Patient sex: M
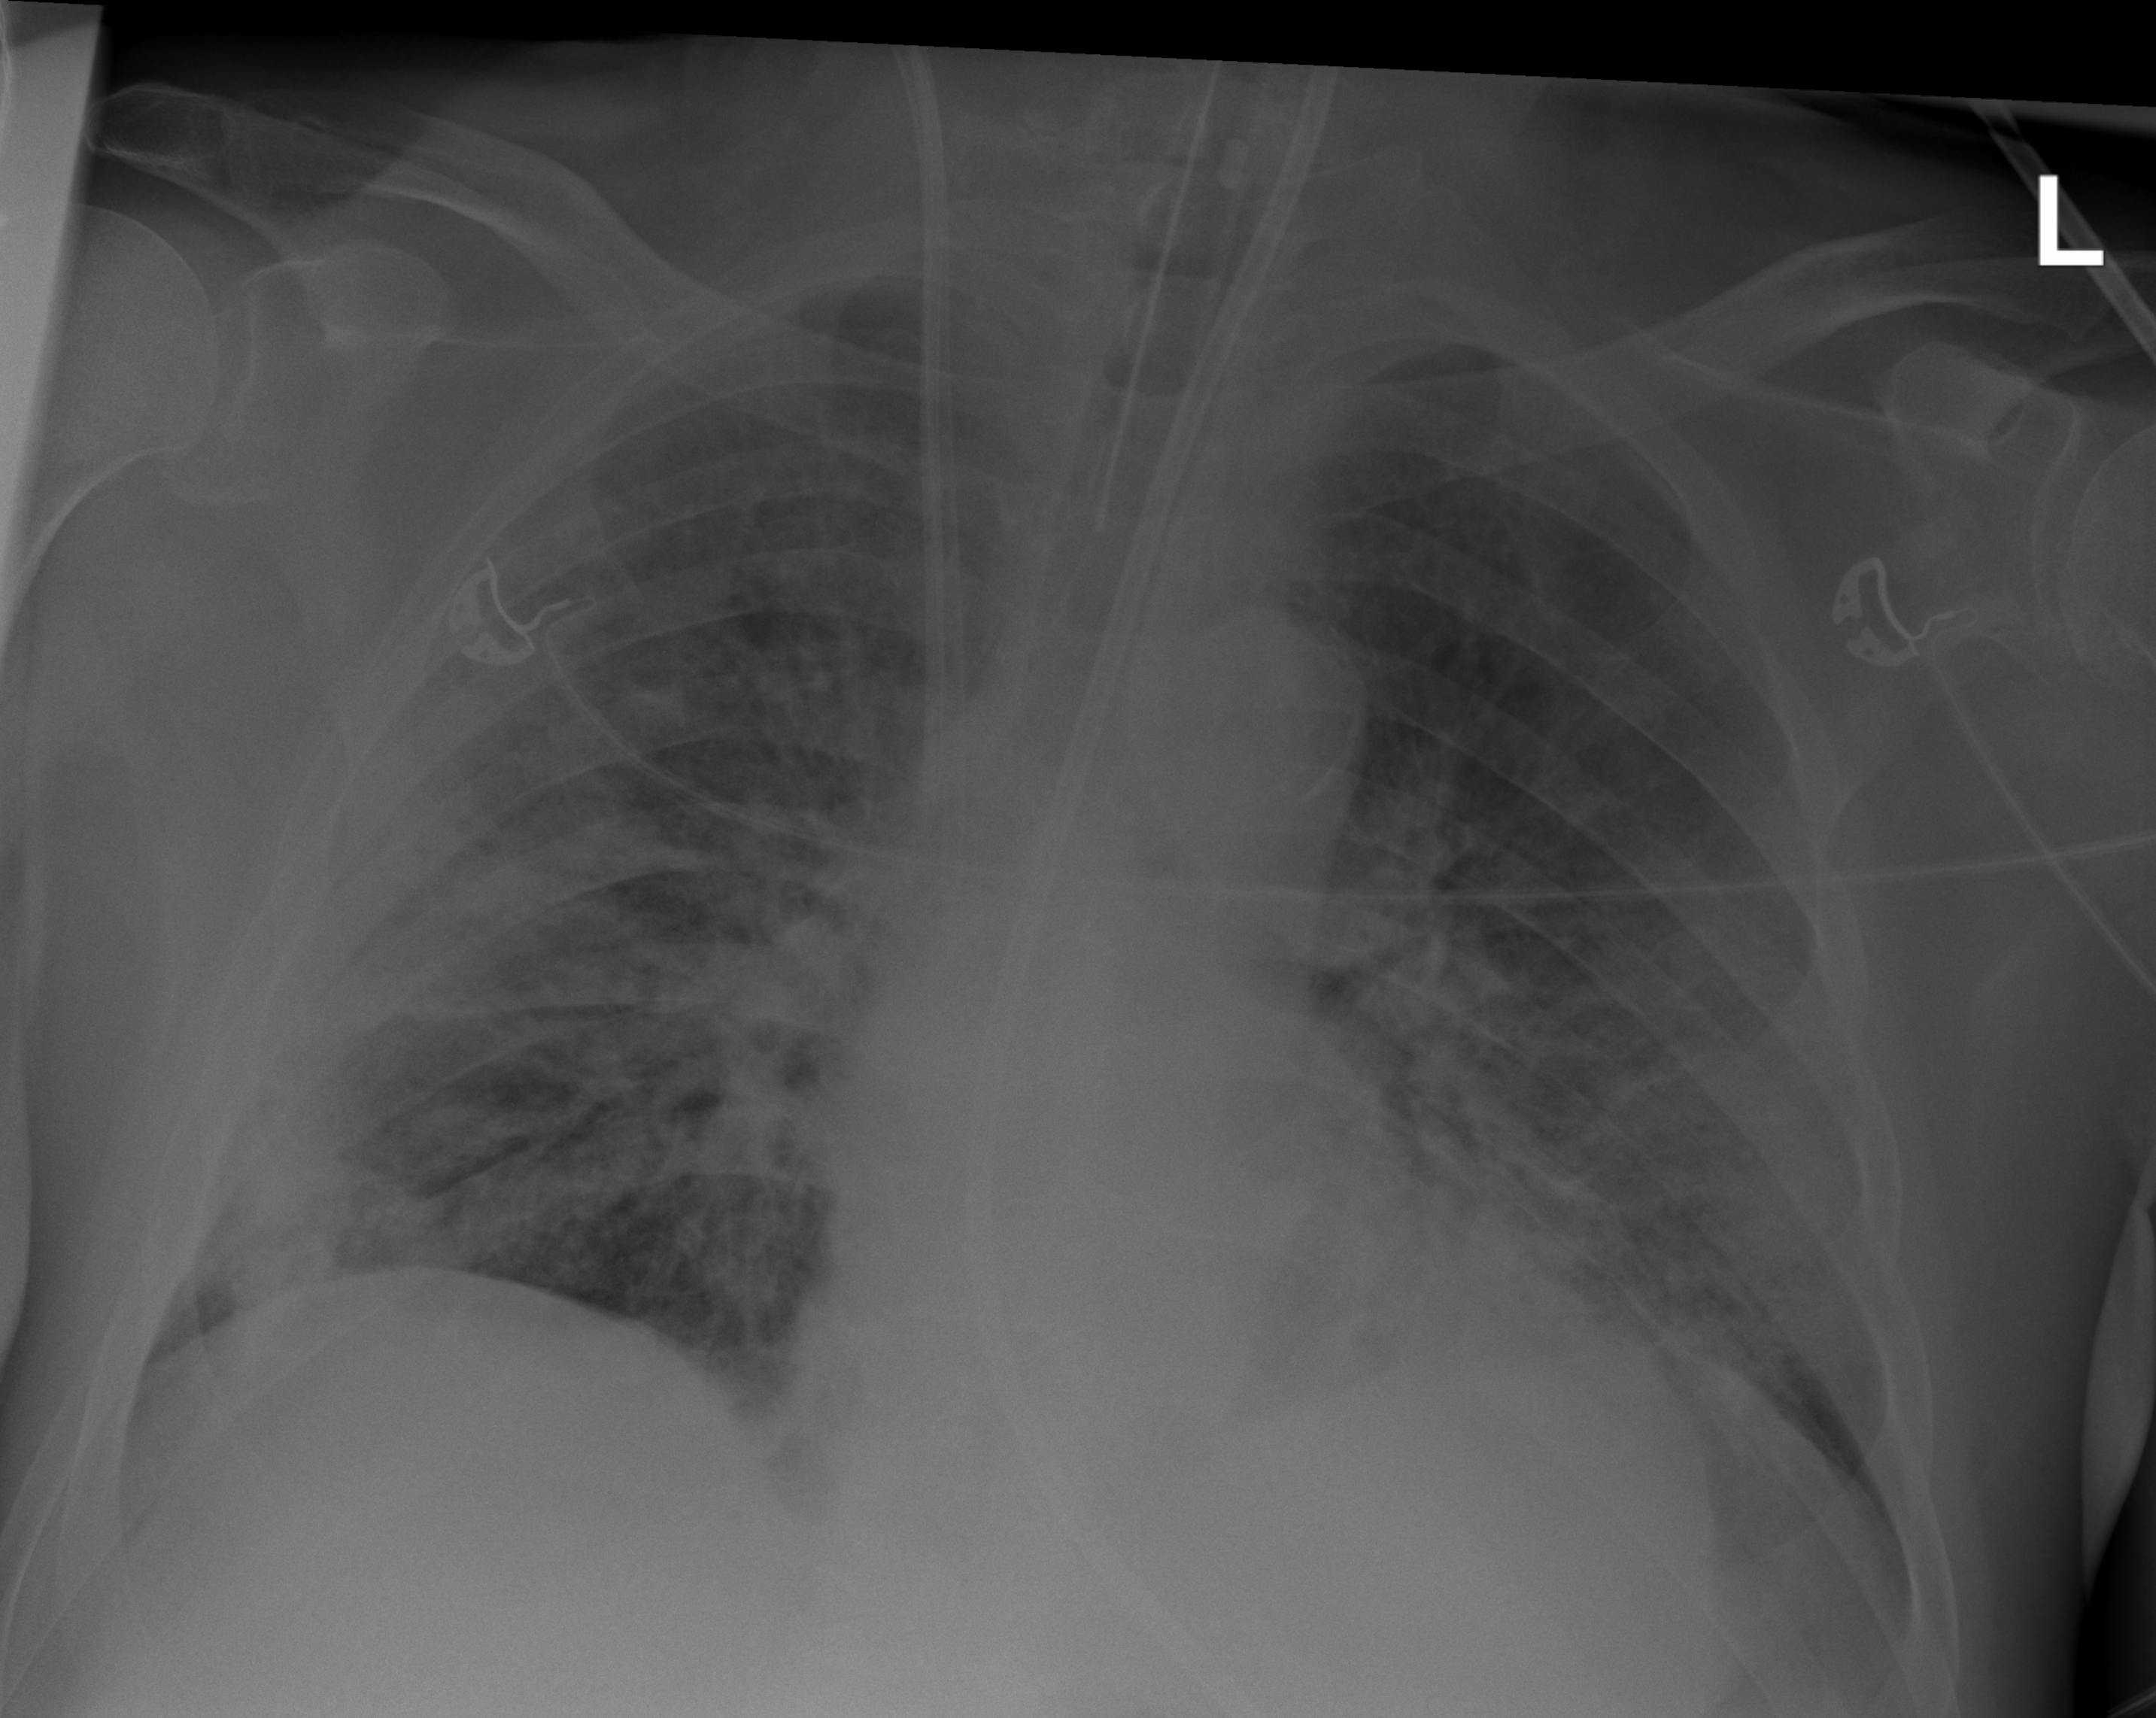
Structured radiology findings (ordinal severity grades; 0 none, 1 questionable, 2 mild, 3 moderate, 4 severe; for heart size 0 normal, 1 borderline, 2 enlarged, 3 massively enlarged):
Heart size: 0
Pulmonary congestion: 0
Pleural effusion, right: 0
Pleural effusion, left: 0
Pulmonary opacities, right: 3
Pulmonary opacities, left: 3
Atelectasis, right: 2
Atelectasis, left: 2